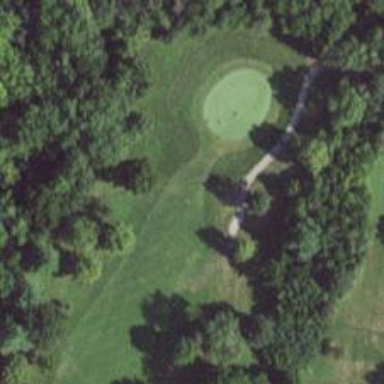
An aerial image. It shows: Golf hole.